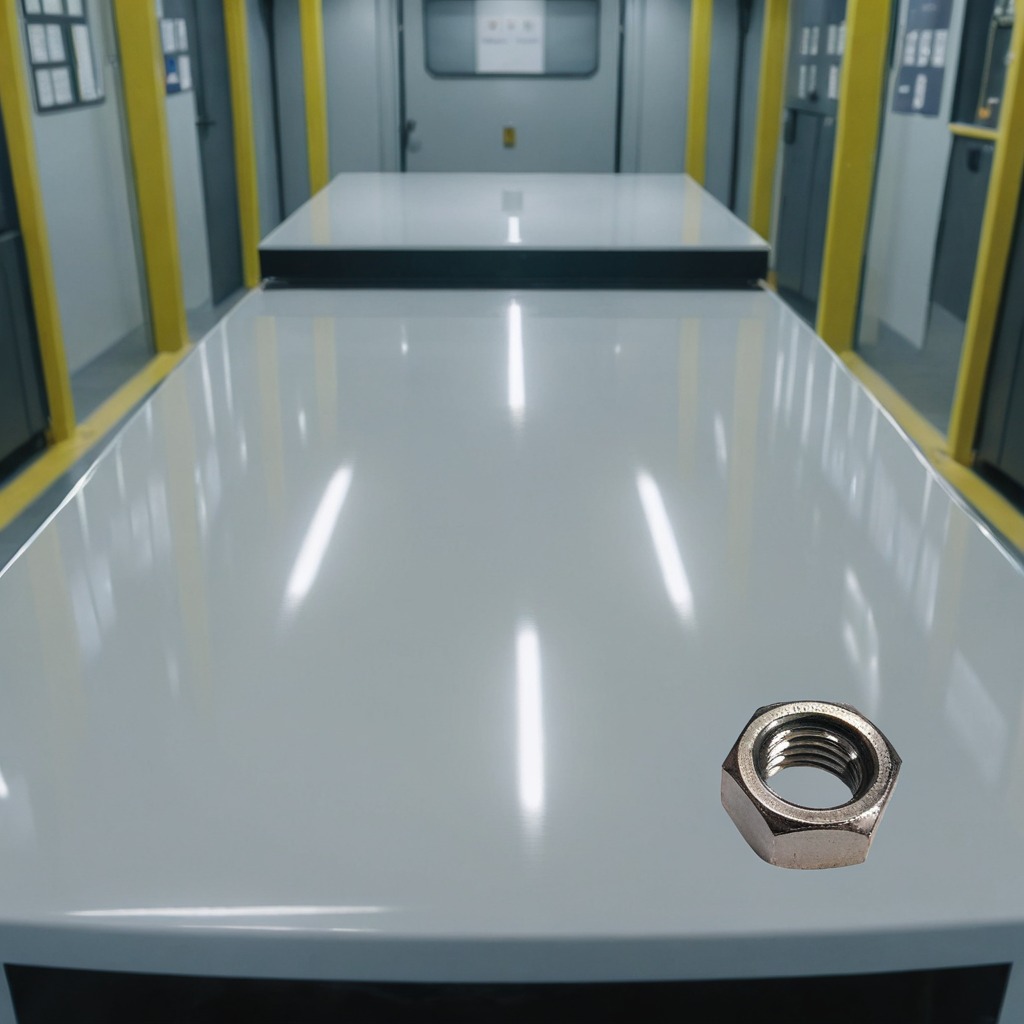
A metal nut is lying on the table.